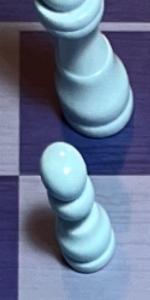
Label: Pawn_White